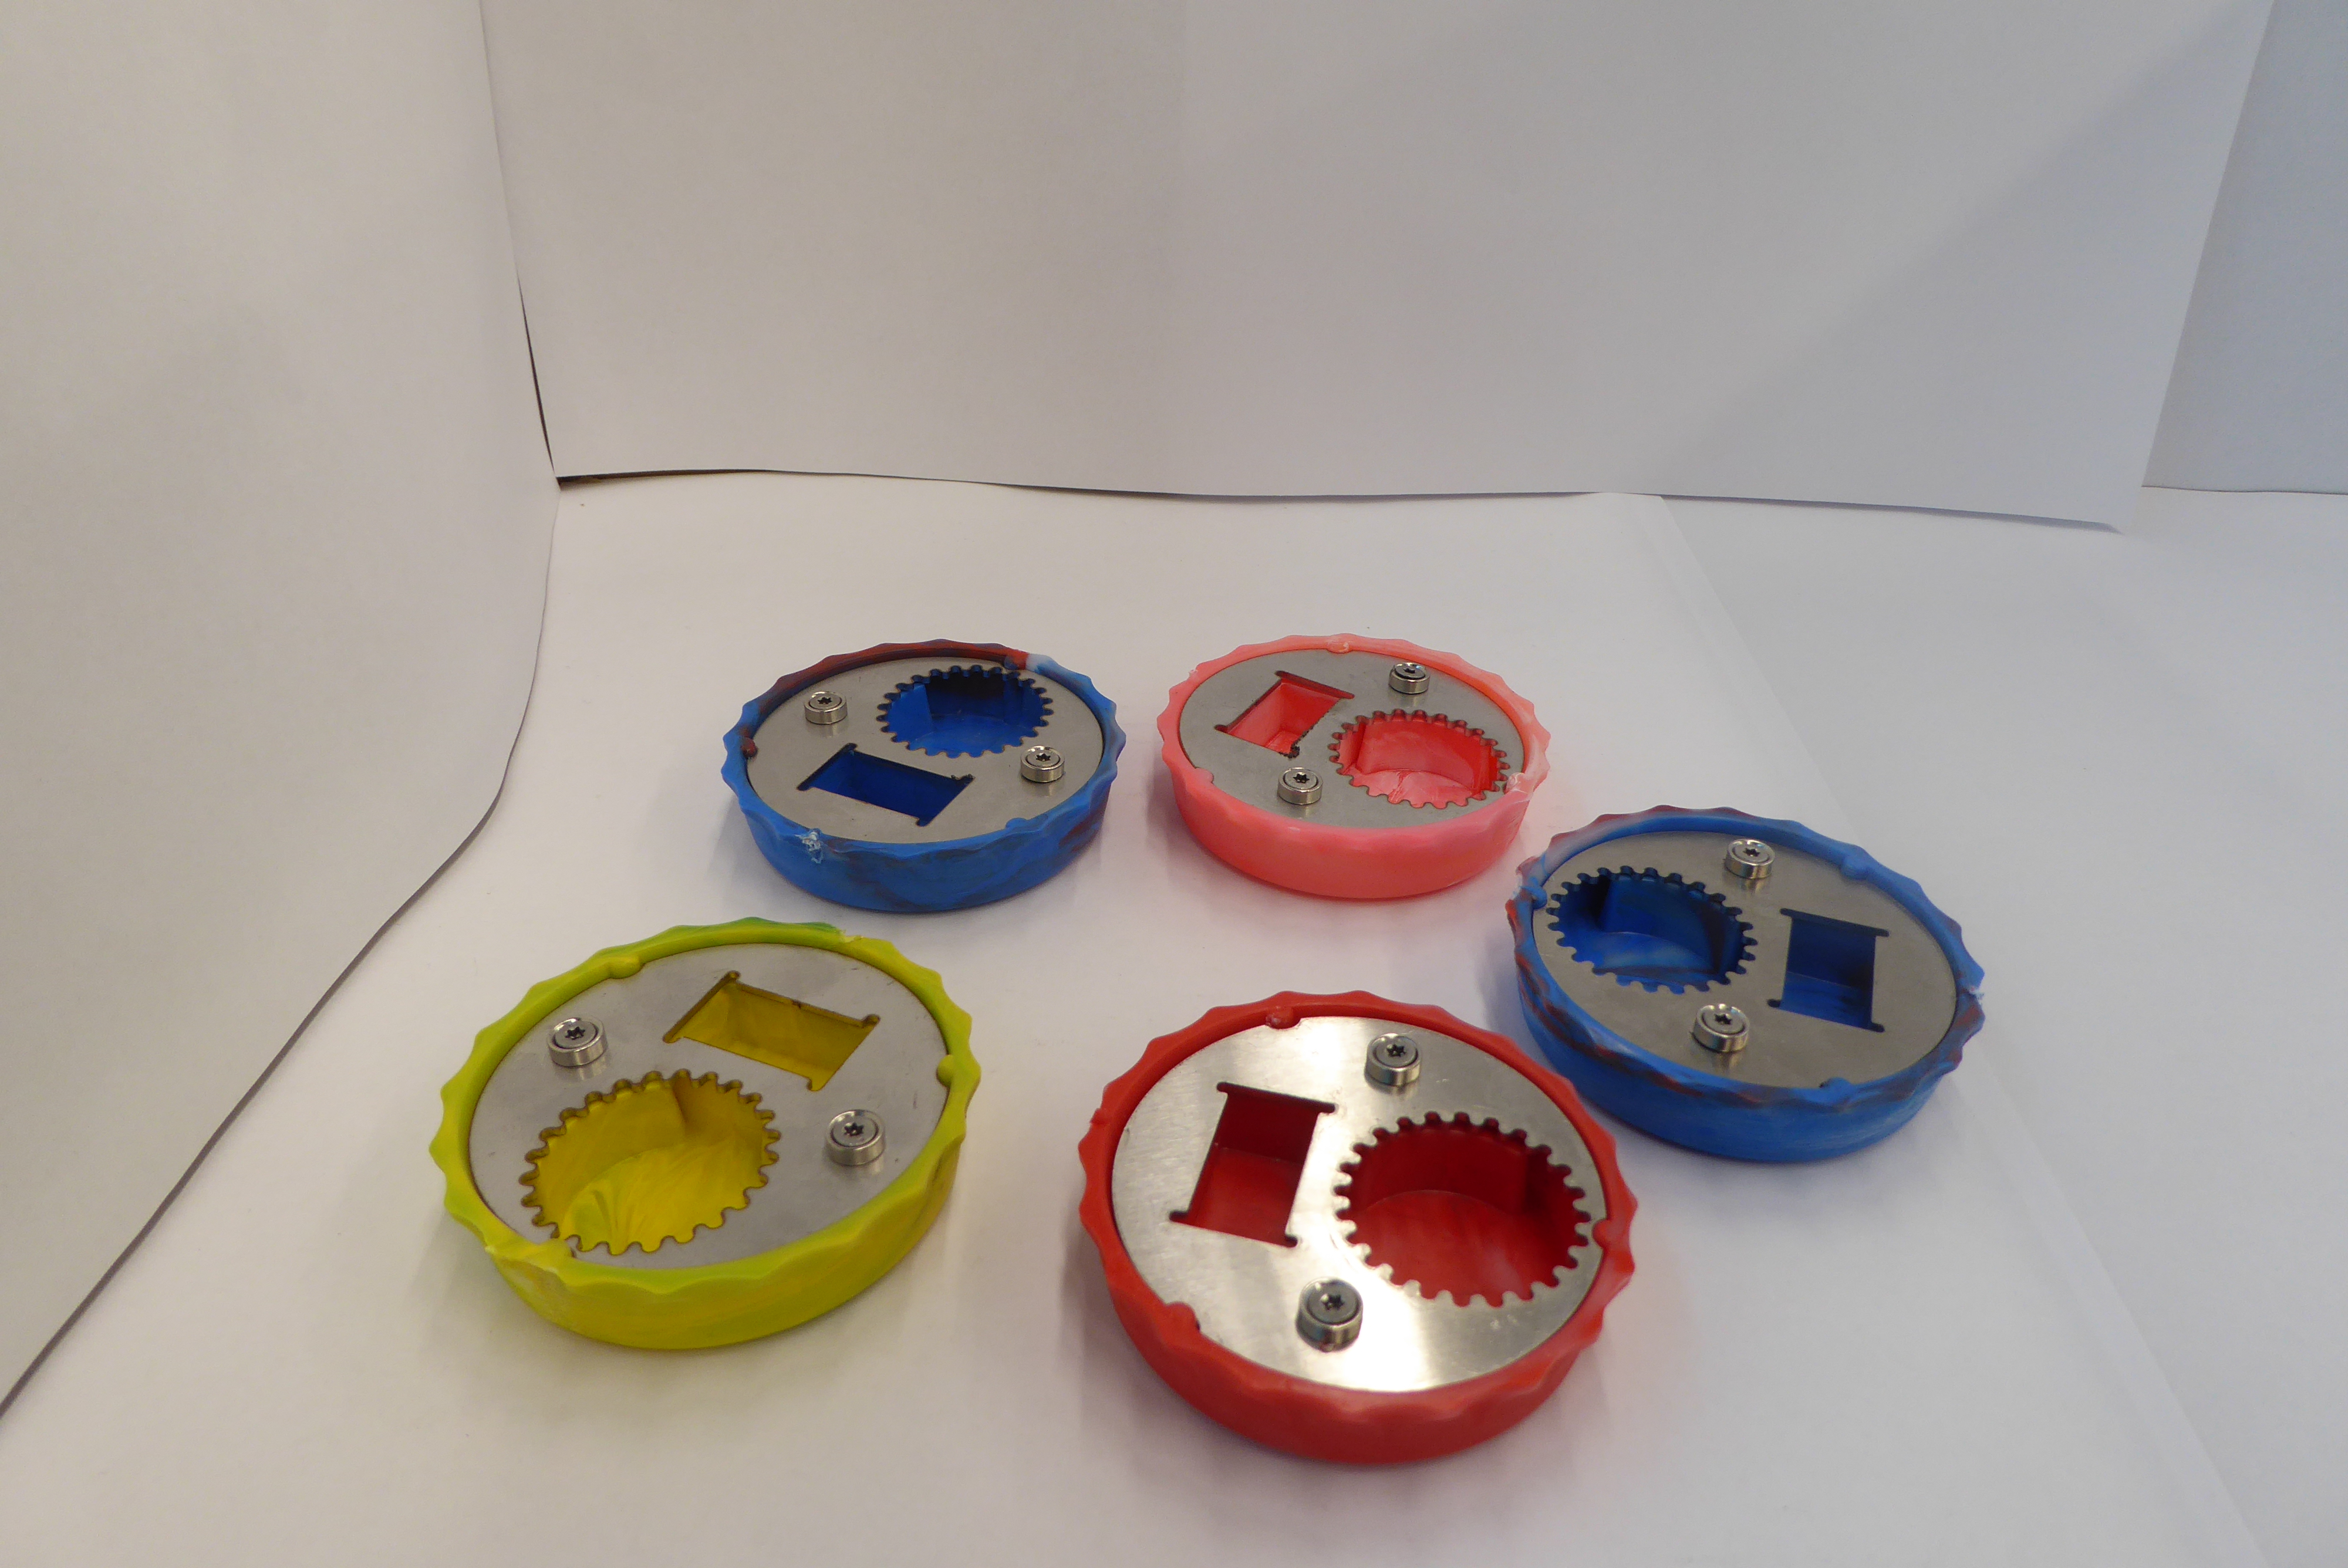
Label: Bottle Opener